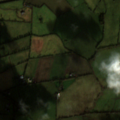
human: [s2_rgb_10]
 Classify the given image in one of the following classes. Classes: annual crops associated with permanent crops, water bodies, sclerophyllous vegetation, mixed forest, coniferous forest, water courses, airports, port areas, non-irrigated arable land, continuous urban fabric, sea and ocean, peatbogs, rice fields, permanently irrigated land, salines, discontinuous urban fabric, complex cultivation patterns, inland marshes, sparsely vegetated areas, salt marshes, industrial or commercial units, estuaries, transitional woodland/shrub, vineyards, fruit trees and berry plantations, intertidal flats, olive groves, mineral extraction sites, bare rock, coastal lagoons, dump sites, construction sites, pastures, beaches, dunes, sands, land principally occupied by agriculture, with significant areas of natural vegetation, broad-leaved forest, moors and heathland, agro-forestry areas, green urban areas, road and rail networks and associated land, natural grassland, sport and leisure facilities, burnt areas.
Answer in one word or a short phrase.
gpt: pastures